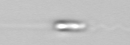
Label: flagellate_morphotype3